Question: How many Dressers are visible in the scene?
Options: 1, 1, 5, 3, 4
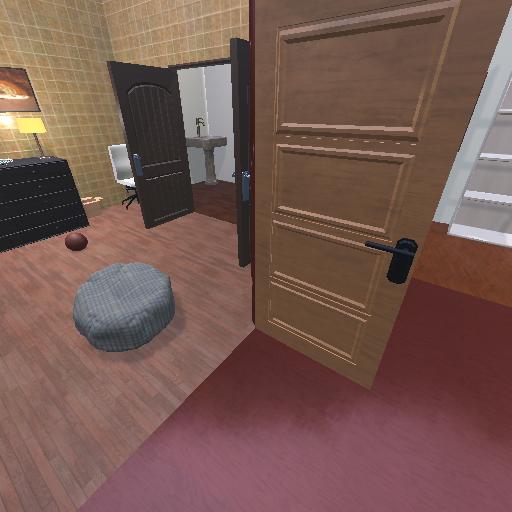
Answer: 1